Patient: sex M, age 64
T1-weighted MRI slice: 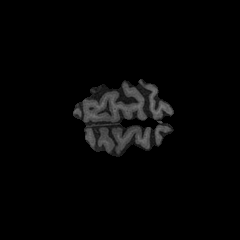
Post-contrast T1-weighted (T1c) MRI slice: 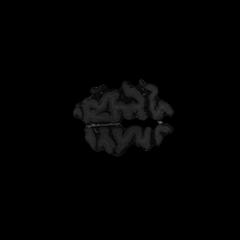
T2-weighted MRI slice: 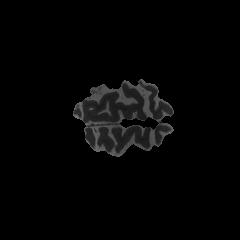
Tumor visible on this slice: no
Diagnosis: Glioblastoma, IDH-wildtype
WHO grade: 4